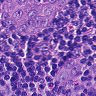
Metastatic tissue present: yes